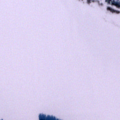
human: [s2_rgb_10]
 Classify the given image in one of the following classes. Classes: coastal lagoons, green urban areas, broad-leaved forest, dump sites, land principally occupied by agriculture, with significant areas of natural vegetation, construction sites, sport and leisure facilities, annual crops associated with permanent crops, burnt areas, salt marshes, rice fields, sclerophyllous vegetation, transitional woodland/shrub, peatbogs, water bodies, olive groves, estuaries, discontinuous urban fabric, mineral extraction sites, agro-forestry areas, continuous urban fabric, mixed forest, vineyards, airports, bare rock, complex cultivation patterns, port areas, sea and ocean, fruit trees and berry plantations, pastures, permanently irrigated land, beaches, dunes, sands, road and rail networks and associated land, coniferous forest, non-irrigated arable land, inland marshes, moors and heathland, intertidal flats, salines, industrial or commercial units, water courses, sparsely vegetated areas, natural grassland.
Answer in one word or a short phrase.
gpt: coniferous forest, mixed forest, inland marshes, water bodies